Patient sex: M
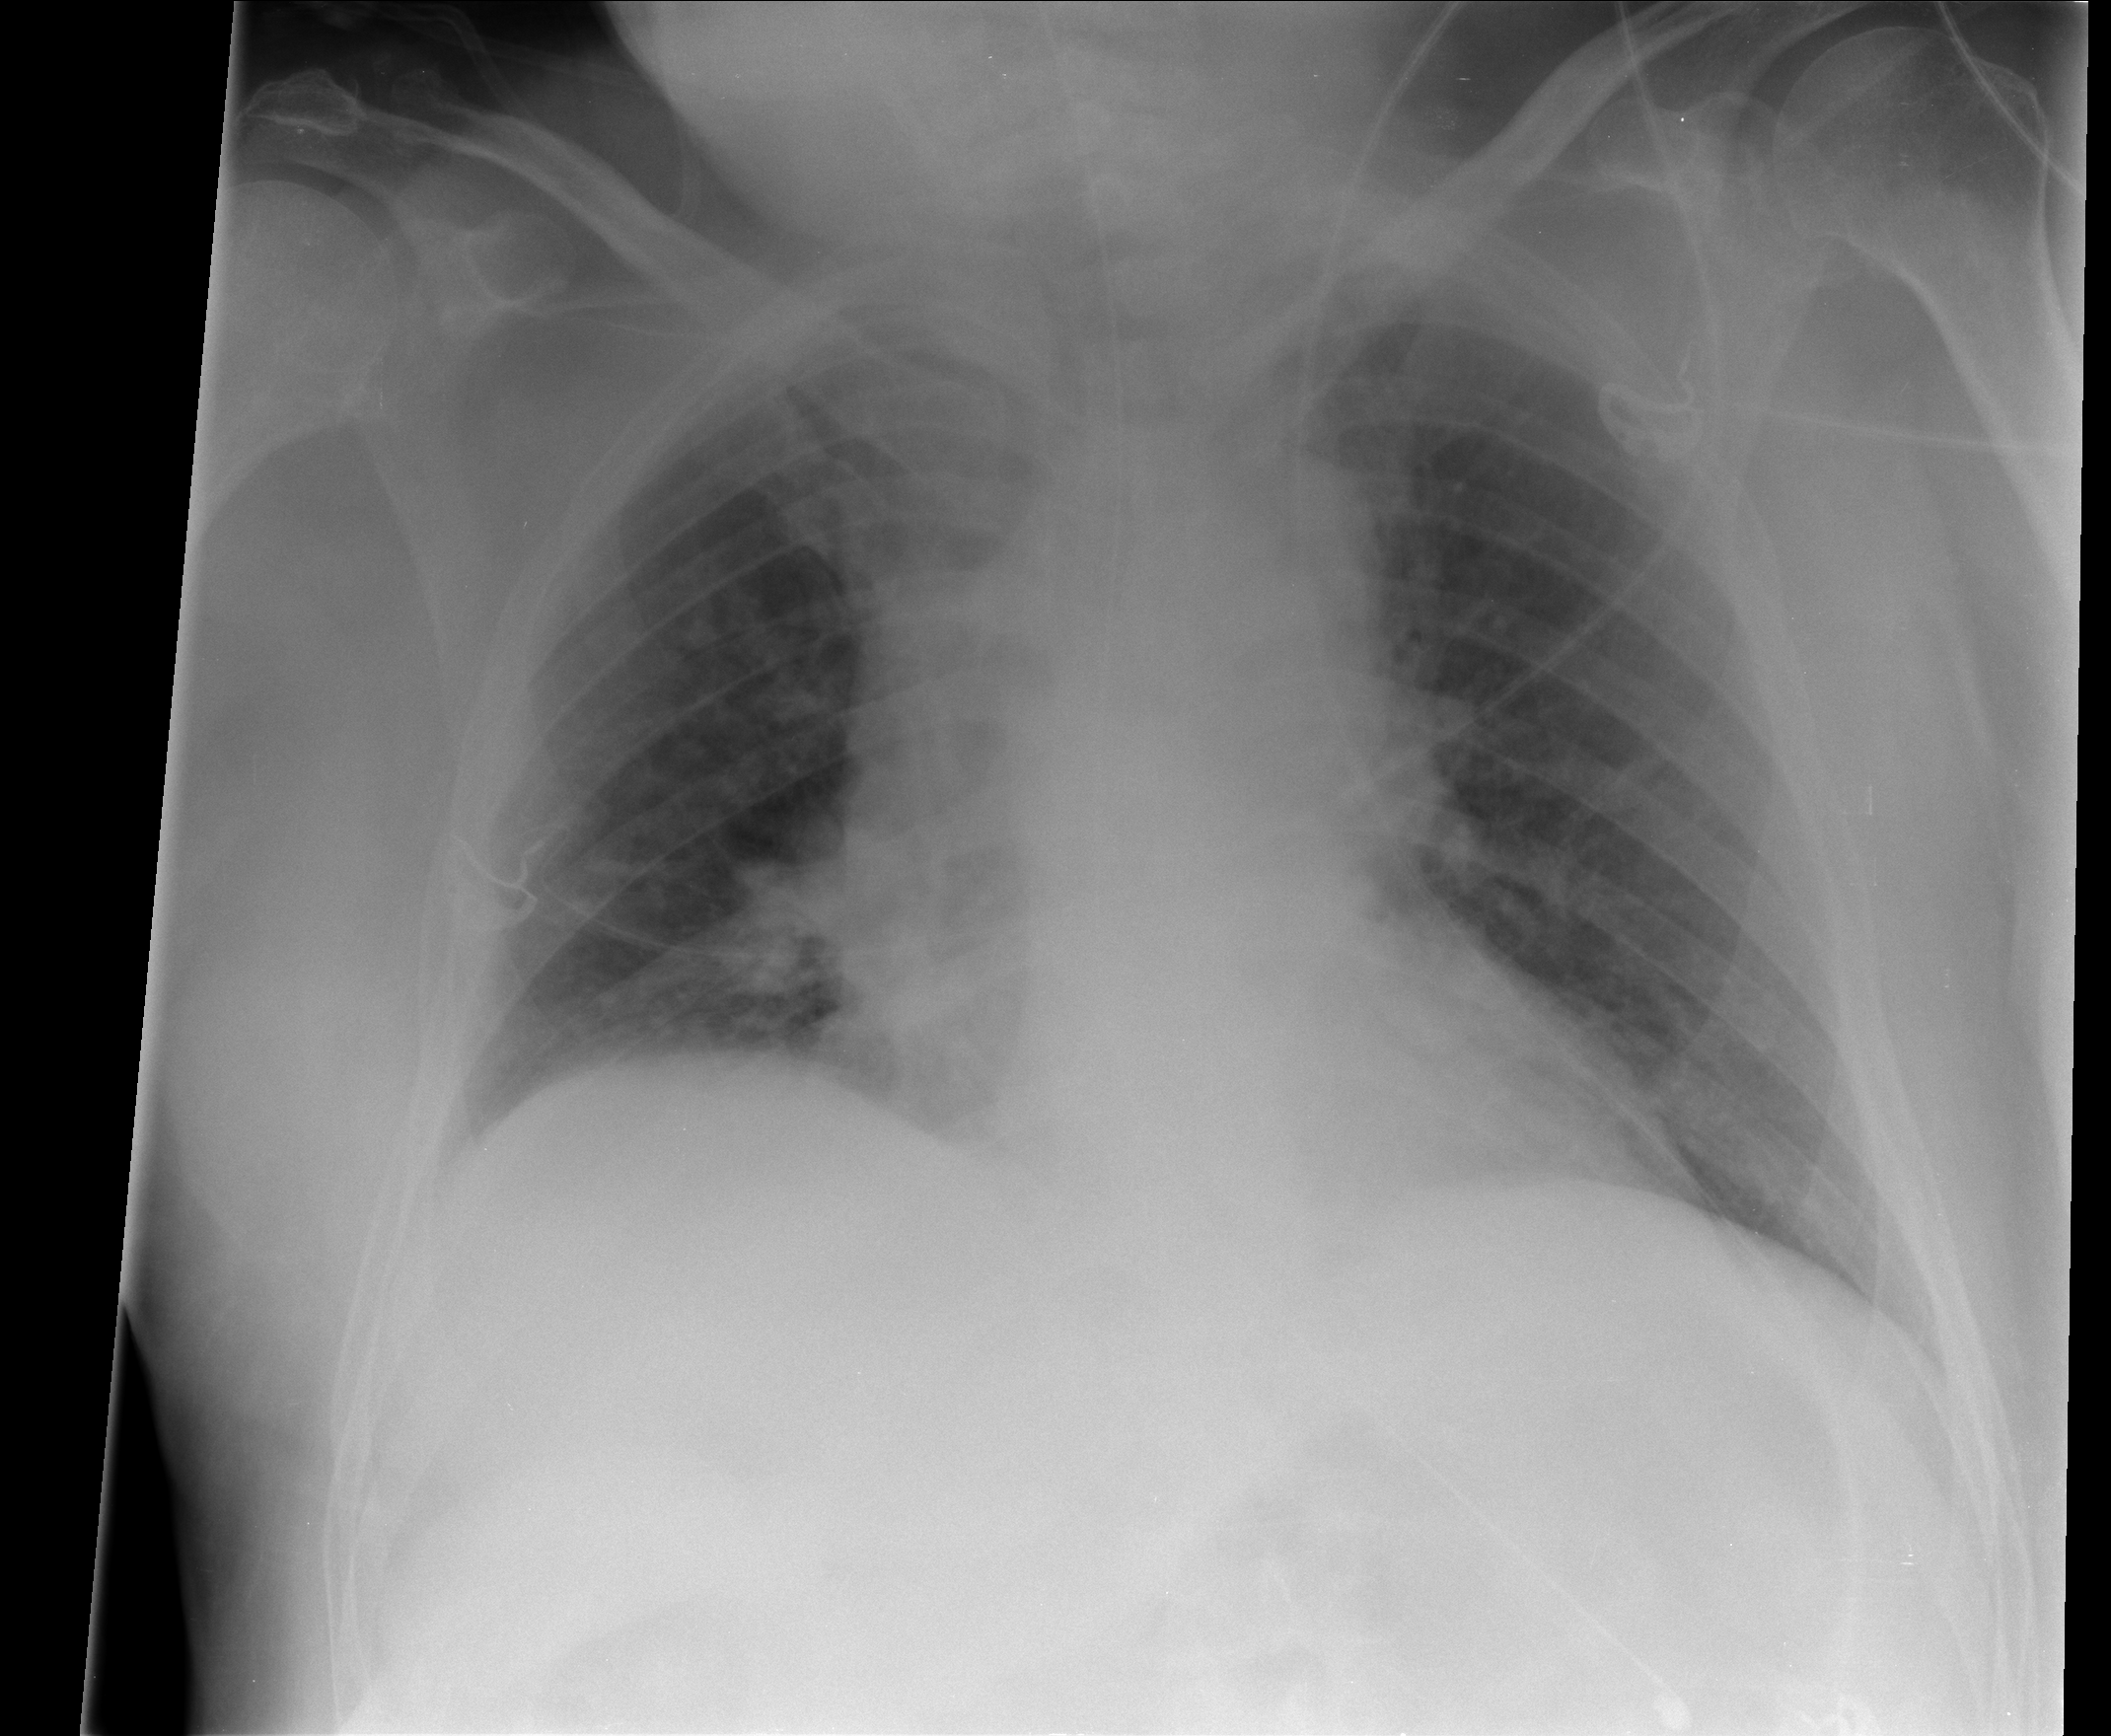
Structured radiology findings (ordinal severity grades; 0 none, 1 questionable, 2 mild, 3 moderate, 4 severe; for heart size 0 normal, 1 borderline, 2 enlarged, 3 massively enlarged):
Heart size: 1
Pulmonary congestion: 2
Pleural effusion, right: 0
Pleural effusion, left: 0
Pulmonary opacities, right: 1
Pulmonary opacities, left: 0
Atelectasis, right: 0
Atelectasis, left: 0